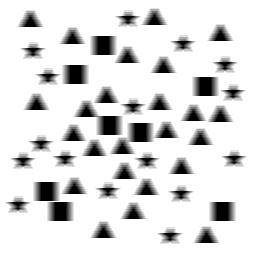
Squares: 8
Triangles: 24
Stars: 16
Total shapes: 48